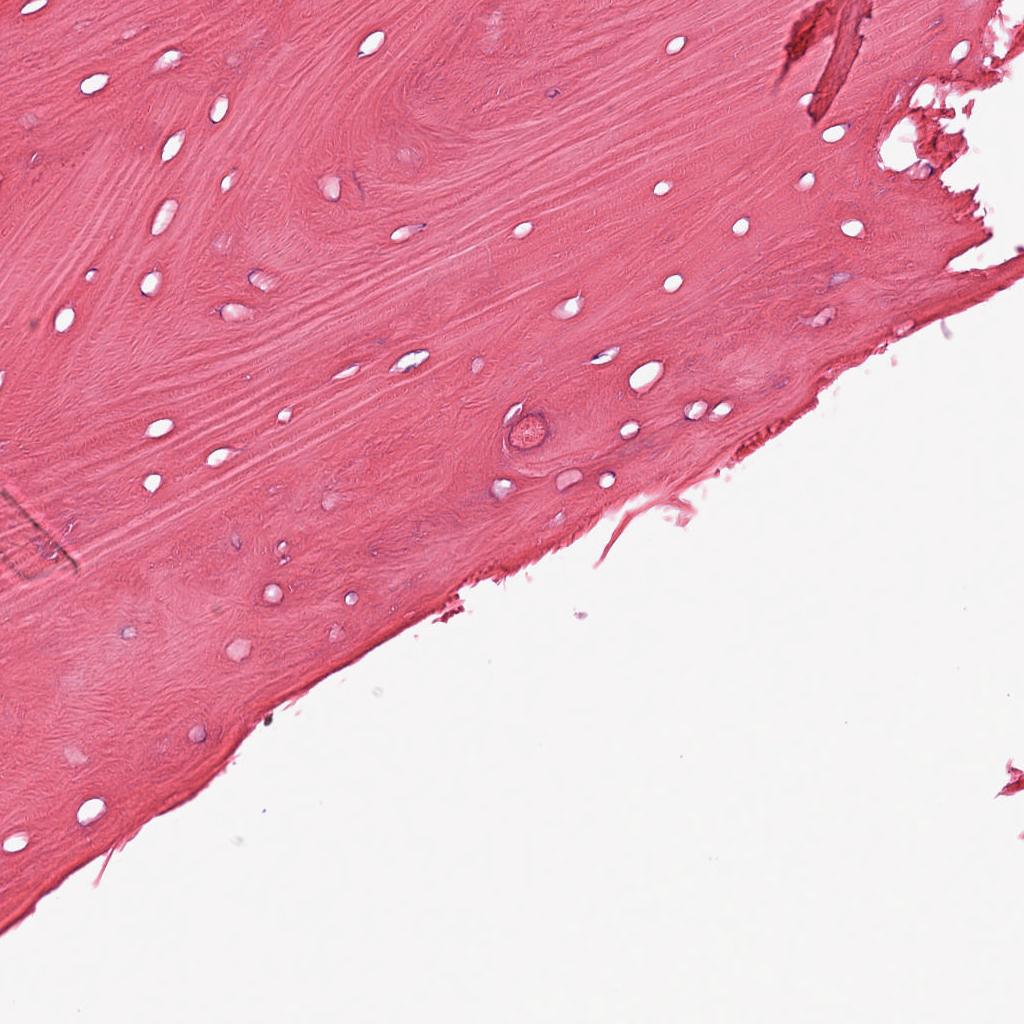
Label: Non-Tumor